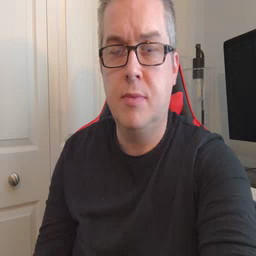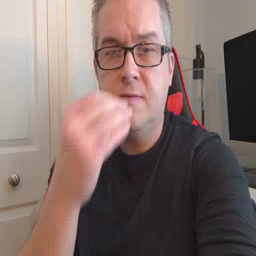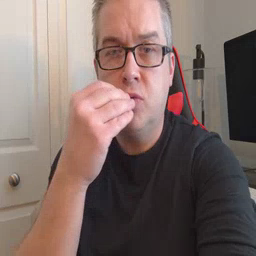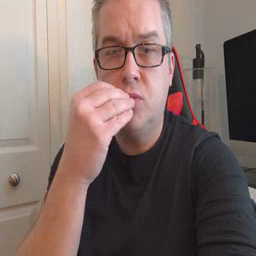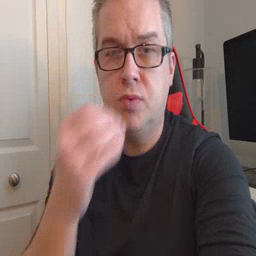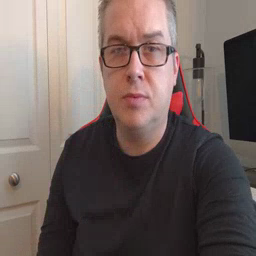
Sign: food